The plot shows how the frequency content of a bearing vibration signal evolves over time (STFT spectrogram). What is the most likely bearing condition (normal, inner_race, outer_race, ball)?
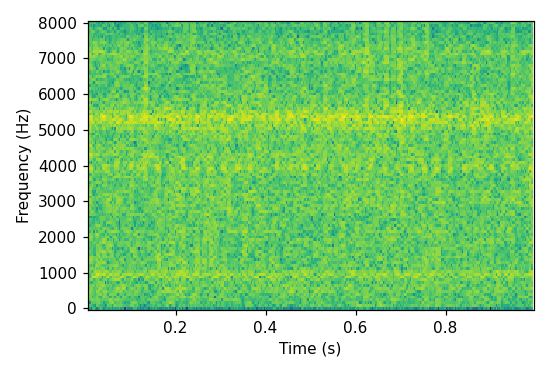
Answer: inner_race